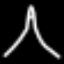
Label: The Eiffel Tower